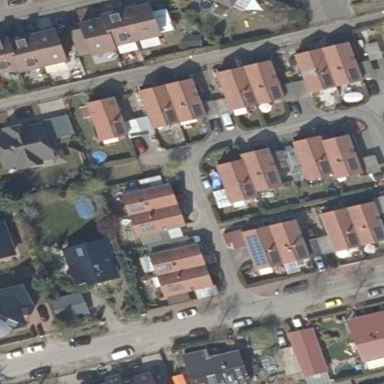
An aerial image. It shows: Residential area.